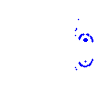
Particle: proton